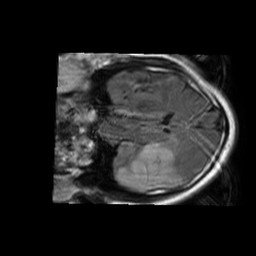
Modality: FLAIR
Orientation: coronal
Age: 54
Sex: male
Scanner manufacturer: philips
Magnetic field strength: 1.5 T
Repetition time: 6 s
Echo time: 0.12 s